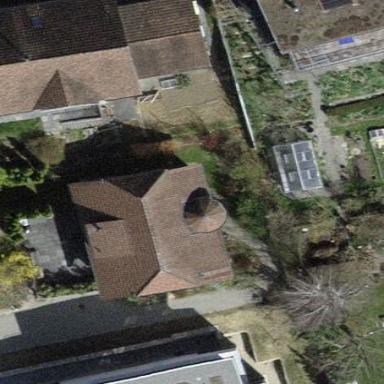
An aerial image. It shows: Building with tiled roof.